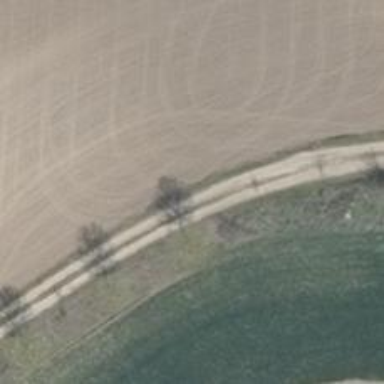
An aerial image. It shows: Track with sand surface of grade3 quality.